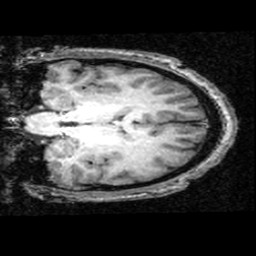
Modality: T1w
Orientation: coronal
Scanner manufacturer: ge
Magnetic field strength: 3 T
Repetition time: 0.01222 s
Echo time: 0.005176 s